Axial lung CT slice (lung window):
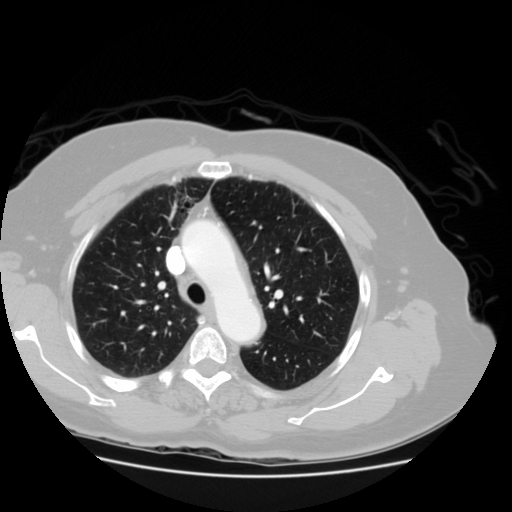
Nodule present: no